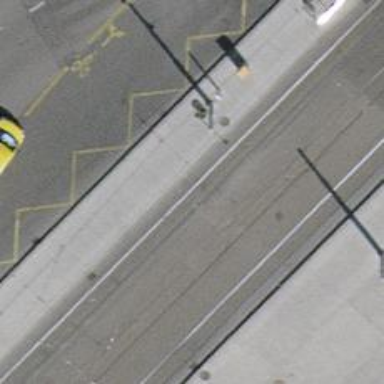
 and both sidewalks also have asphalt surface."